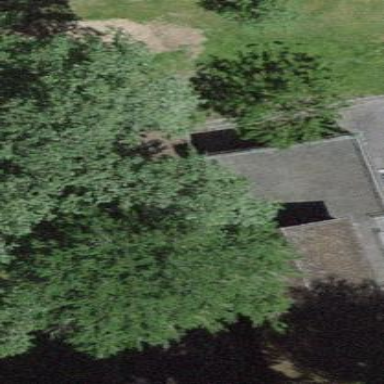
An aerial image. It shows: Service building.